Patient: sex F, age 39
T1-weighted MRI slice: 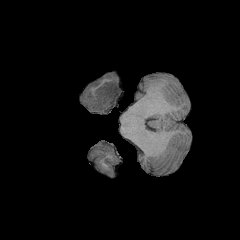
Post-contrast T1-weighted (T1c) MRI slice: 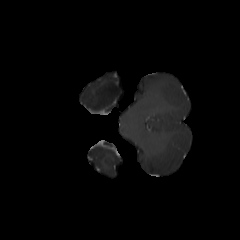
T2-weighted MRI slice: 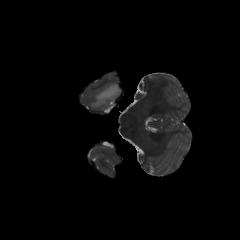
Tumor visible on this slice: yes
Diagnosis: Astrocytoma, IDH-mutant
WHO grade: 4